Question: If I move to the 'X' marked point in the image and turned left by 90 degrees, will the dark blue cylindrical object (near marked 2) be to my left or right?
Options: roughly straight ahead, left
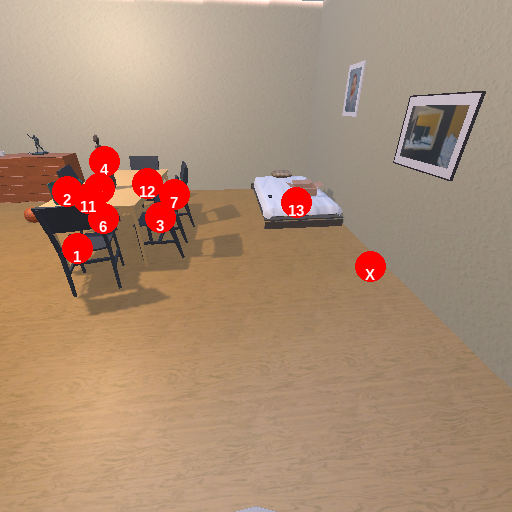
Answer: roughly straight ahead